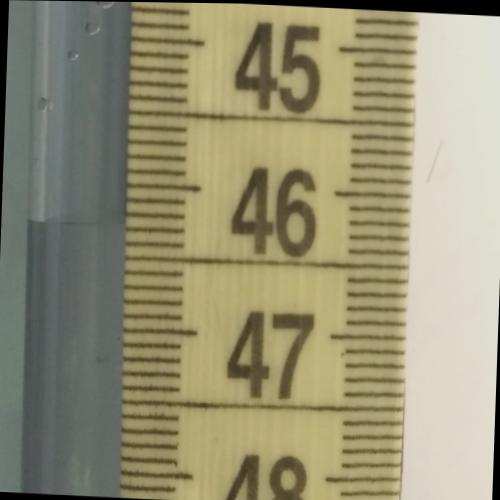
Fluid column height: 46.3 cm